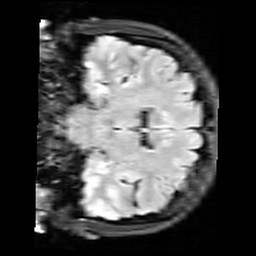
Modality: FLAIR
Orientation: coronal
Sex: female
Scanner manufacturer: siemens
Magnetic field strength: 3 T
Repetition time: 10 s
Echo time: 0.09 s